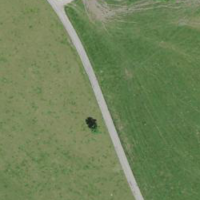
EUNIS habitat code: 52
Species observed at this site:
Tanacetum vulgare